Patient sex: F
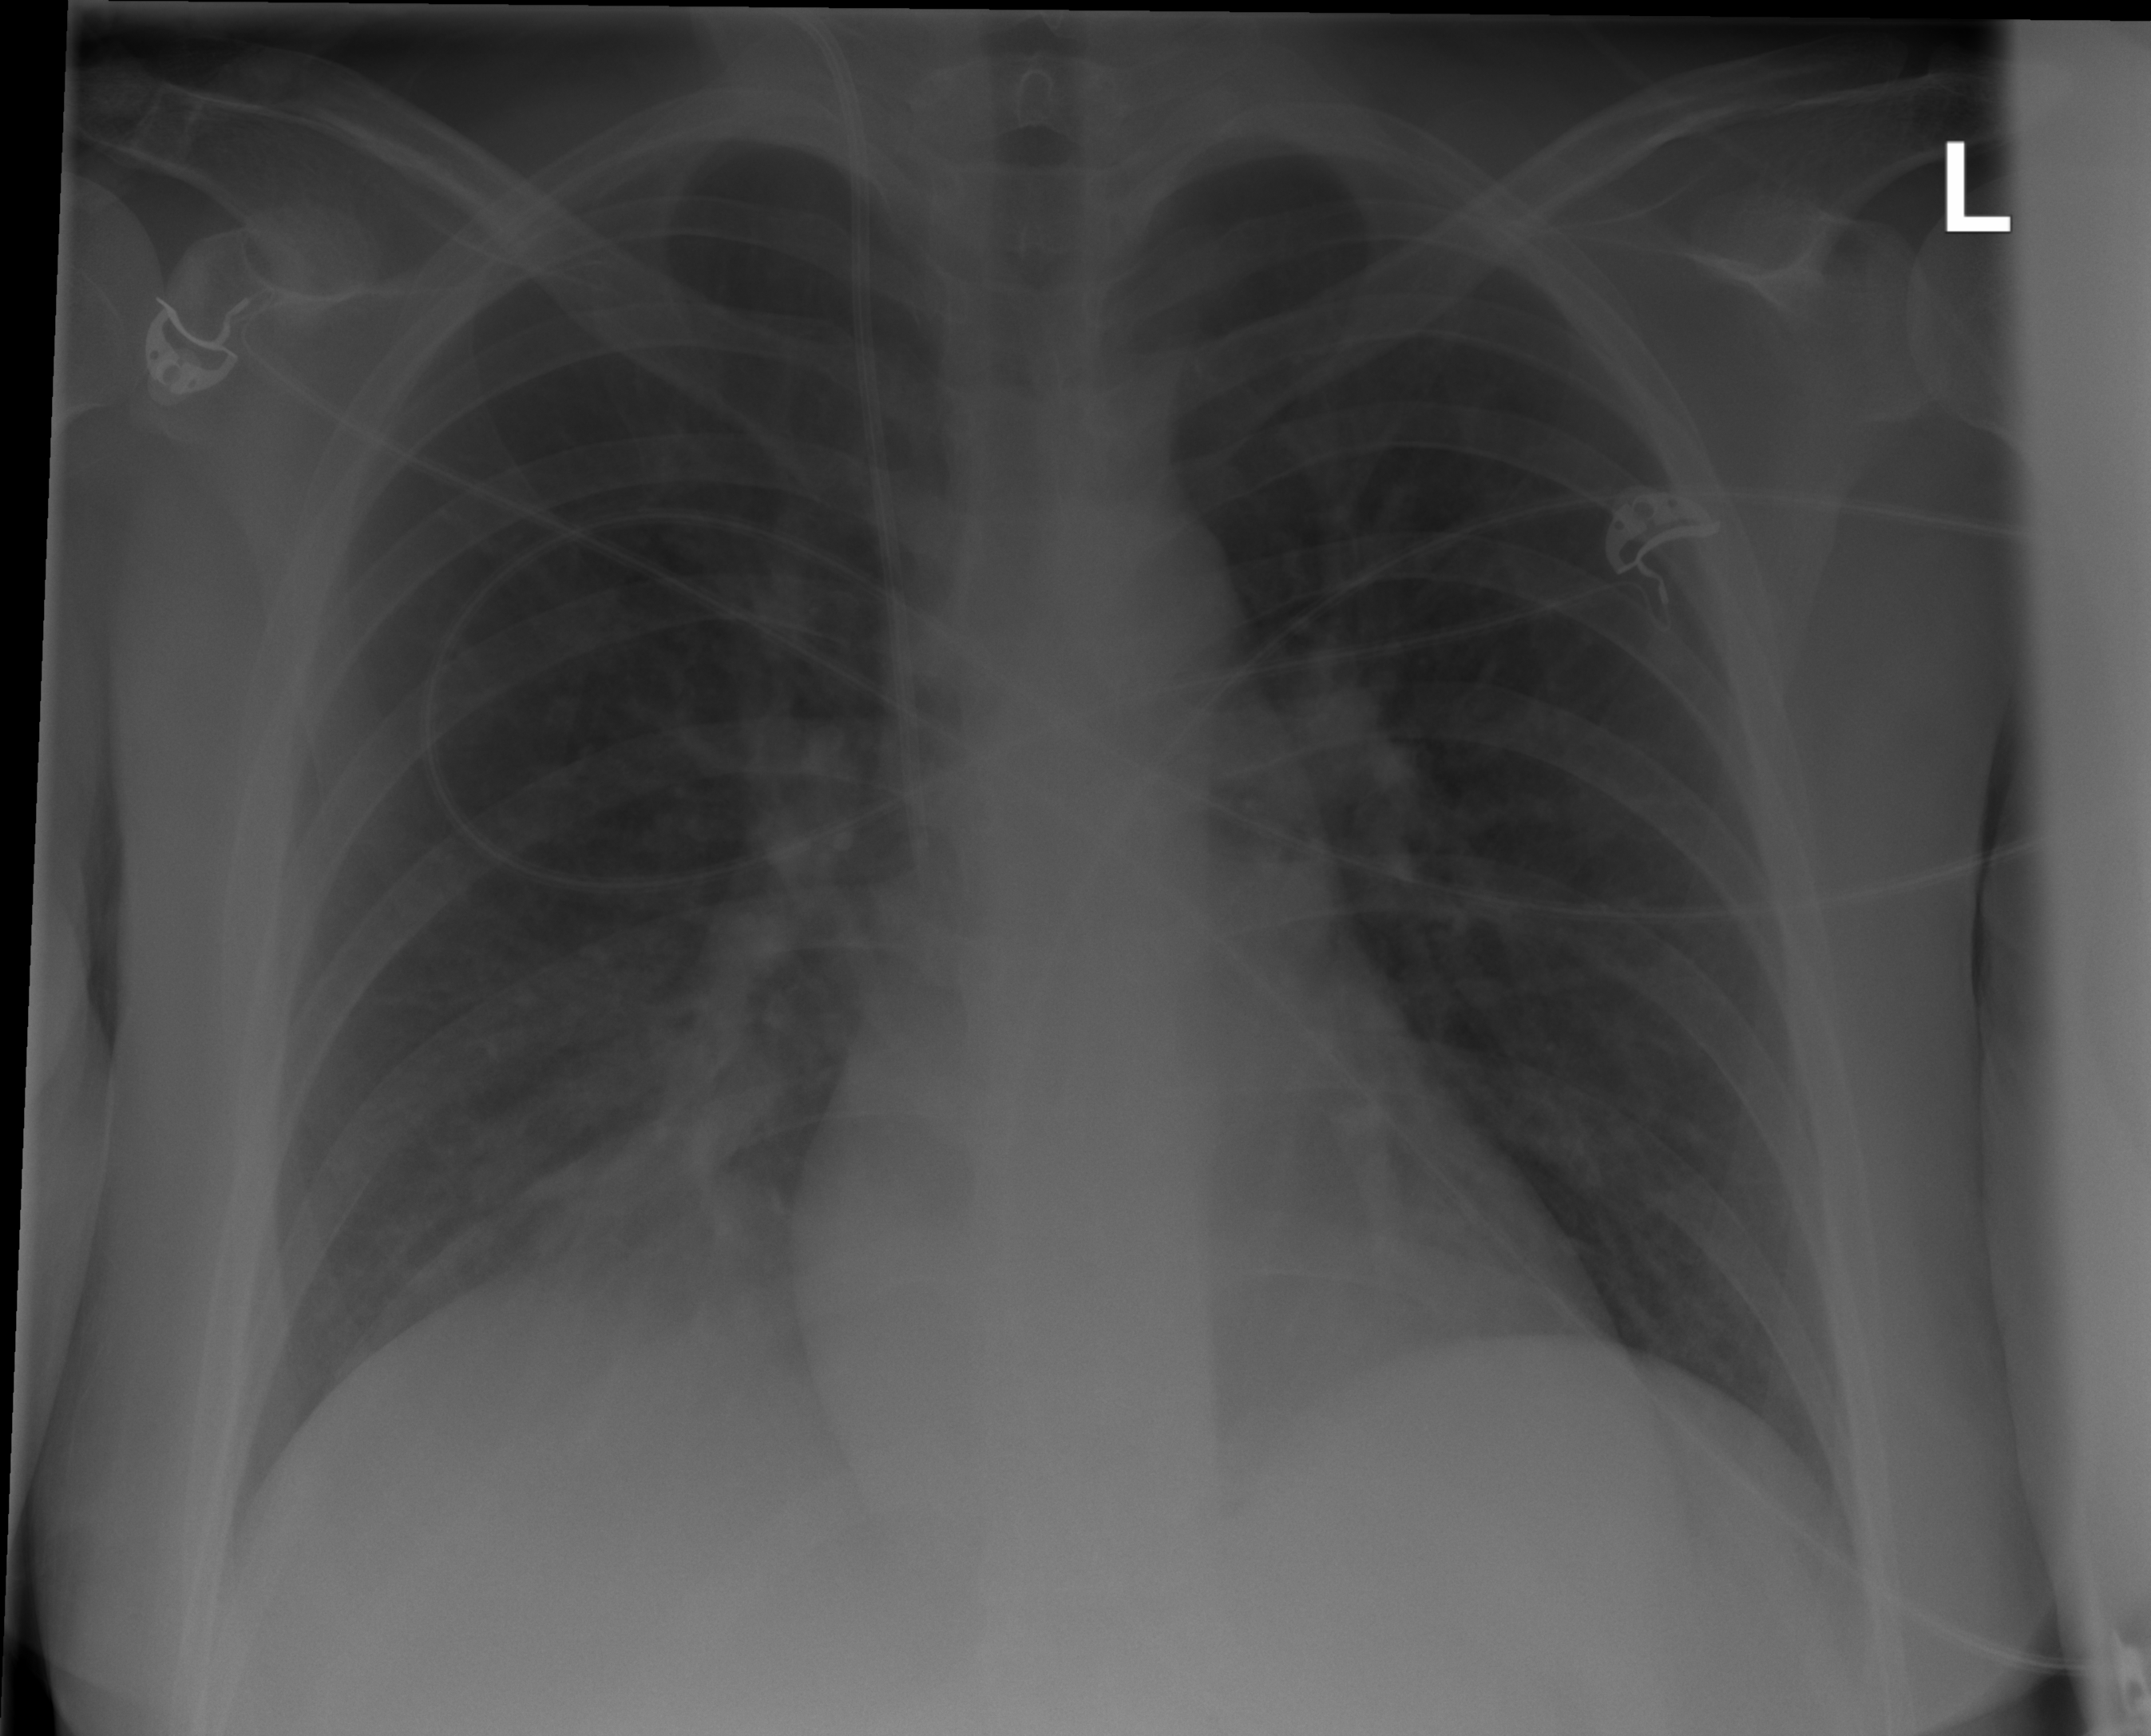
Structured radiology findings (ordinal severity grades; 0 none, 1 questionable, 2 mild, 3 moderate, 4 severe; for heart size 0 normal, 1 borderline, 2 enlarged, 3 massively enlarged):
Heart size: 1
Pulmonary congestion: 0
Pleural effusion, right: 0
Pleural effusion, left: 0
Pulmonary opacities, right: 0
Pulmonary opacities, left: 0
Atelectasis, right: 2
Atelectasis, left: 0